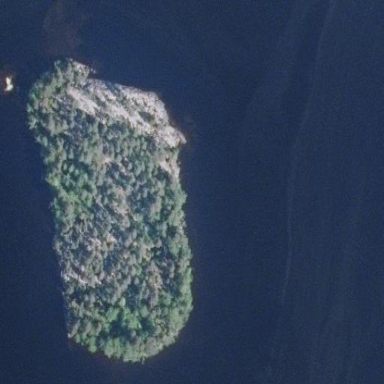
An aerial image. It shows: Islet covered with woodland.